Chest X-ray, PA view. Patient: 55 years old, sex M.
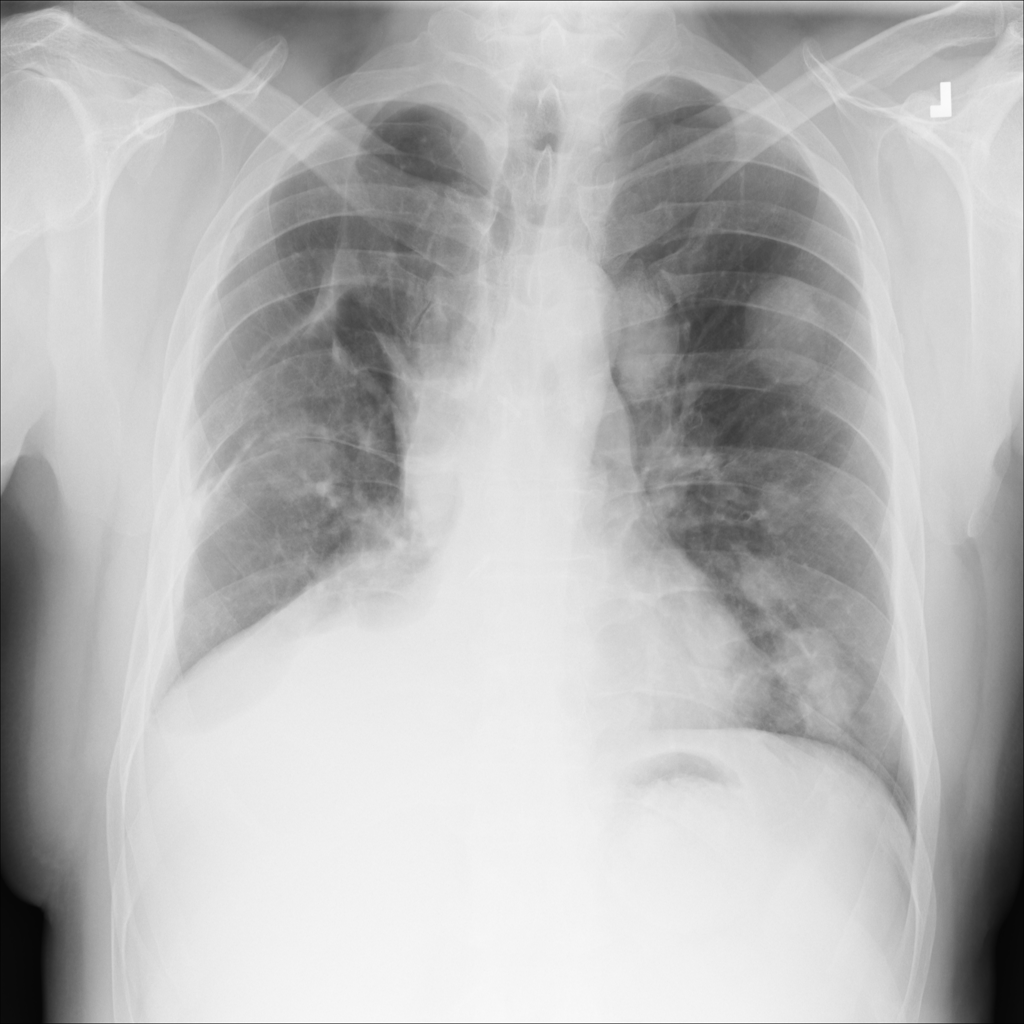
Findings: No Finding